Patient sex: M
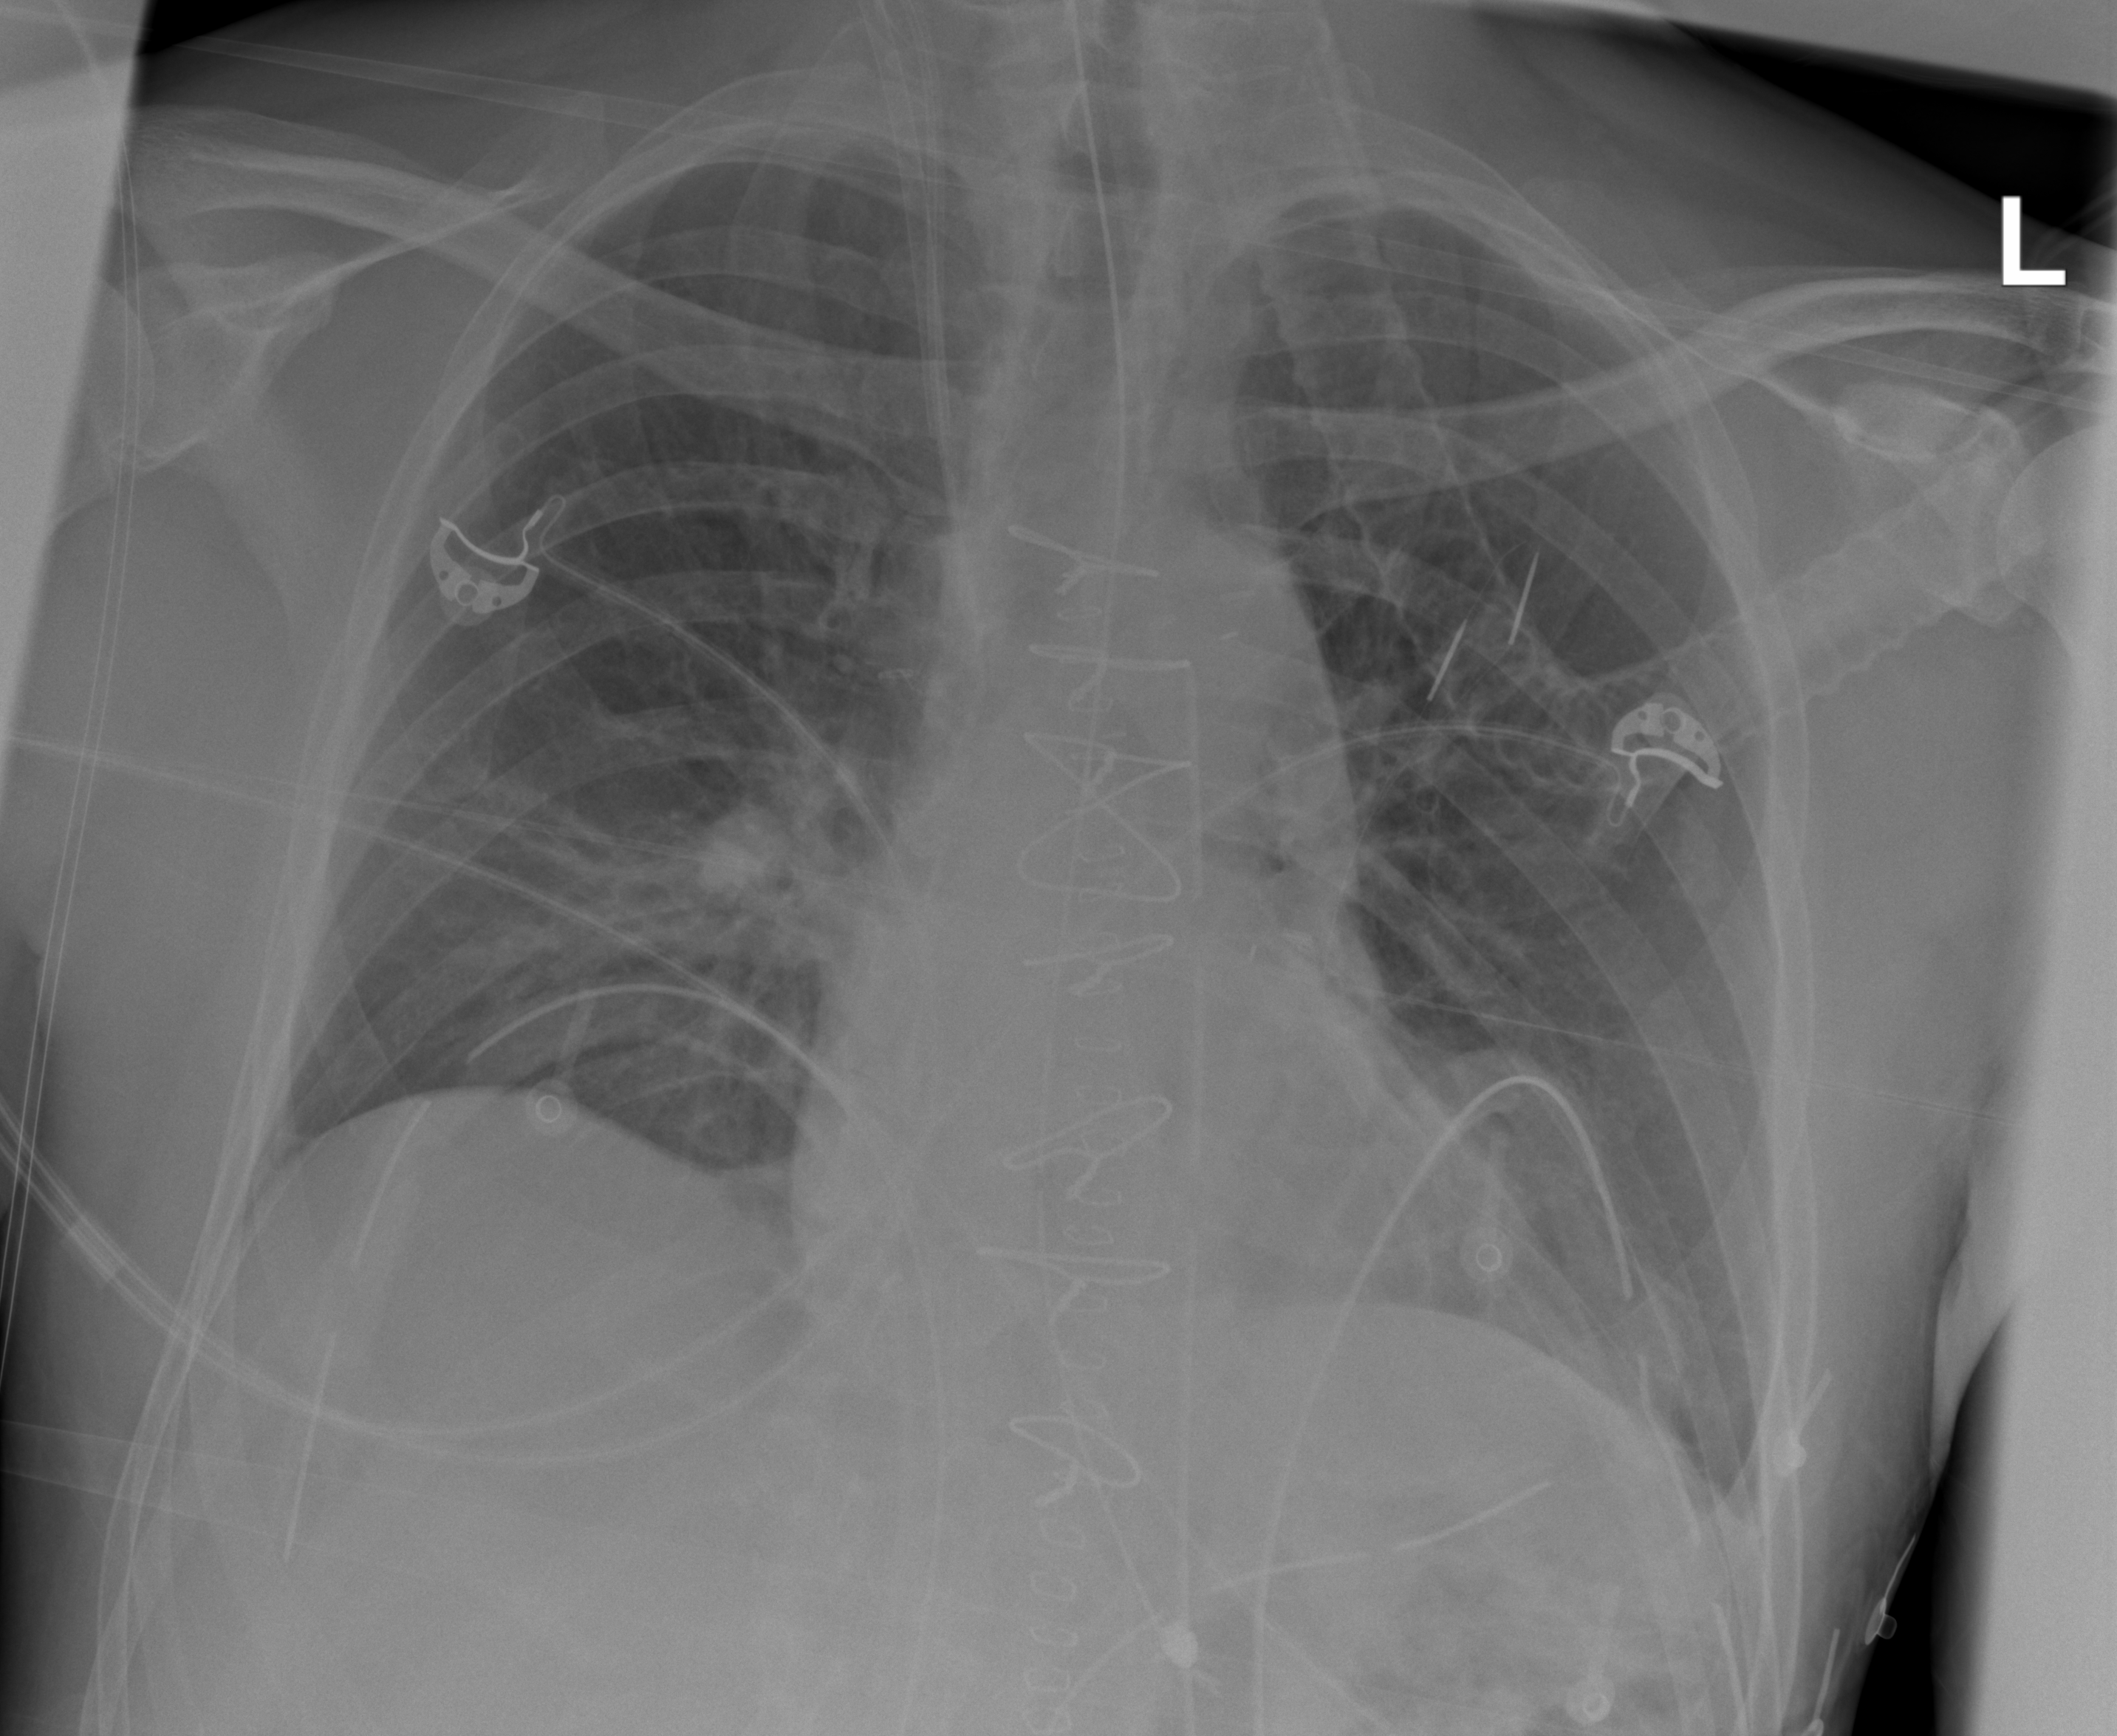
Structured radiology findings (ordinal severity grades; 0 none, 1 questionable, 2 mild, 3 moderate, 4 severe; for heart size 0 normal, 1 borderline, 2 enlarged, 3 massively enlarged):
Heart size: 0
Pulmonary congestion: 1
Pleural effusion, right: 1
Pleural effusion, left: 1
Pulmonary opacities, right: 1
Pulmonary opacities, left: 0
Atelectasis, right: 2
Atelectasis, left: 2